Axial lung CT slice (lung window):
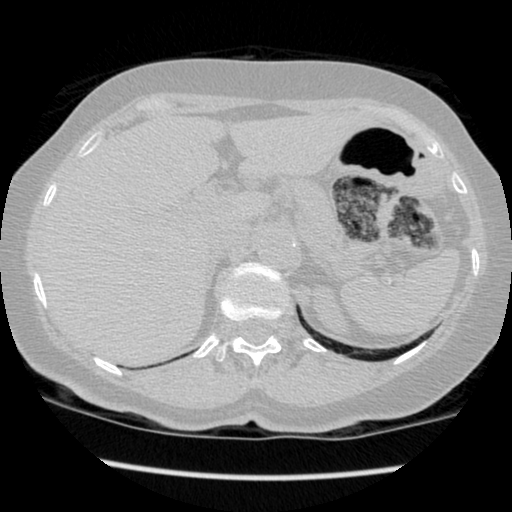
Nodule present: no